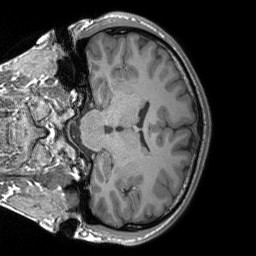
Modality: T1w
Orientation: coronal